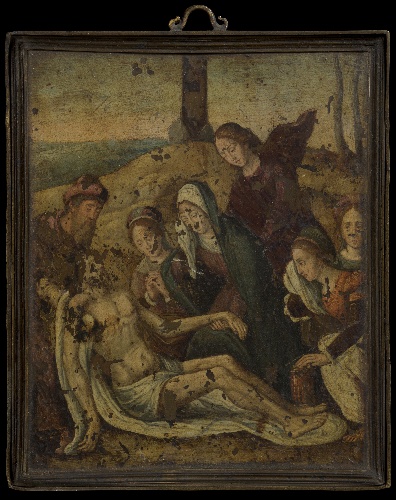
Title: The Lamentation
Artist: Netherlandish
Date: ca. 1550
Object type: Painting
Classification: Paintings
Medium: Oil on copper alloy
Culture: Netherlandish
Dimensions: 5 1/4 x 4 7/16 in. (13.4 x 11.2 cm), painted surface 4 3/4 x 3 7/8 in. (12.2 x 9.9 cm)
Department: Robert Lehman Collection
Credit line: Robert Lehman Collection, 1975
Accession year: 1975
Repository: Metropolitan Museum of Art, New York, NY
Tags: Lamentation|Christ|Virgin Mary